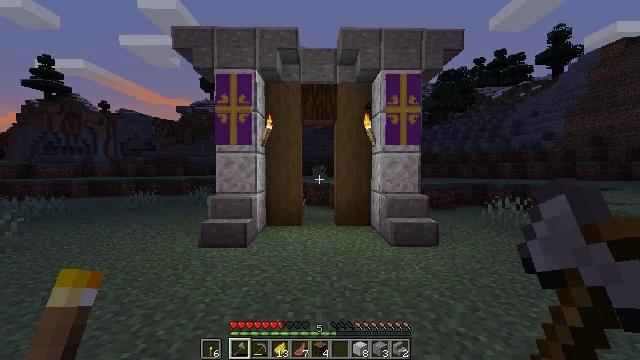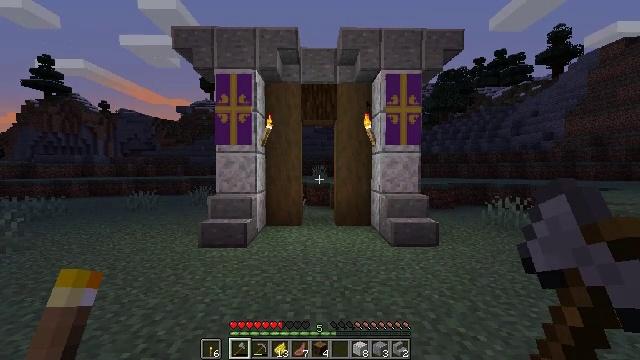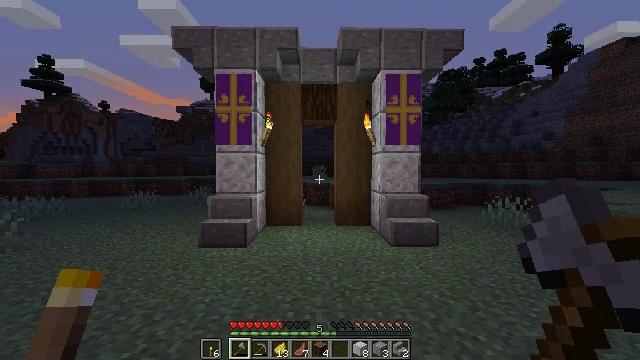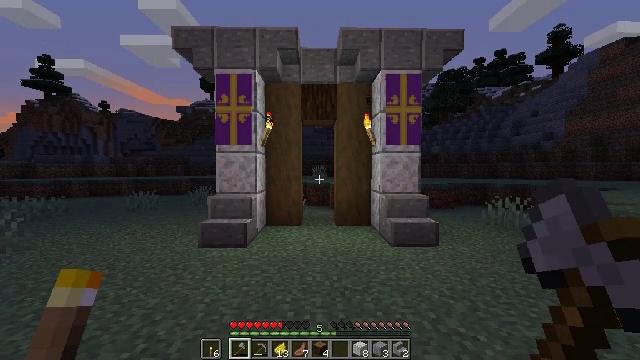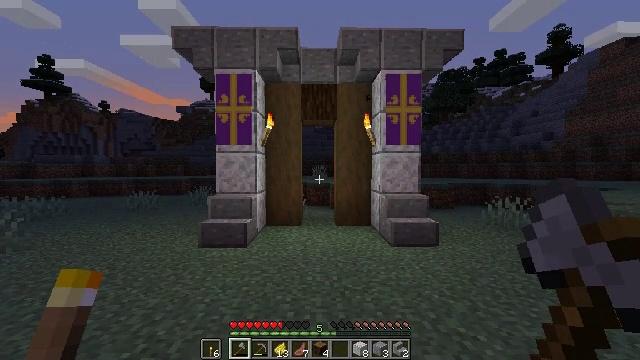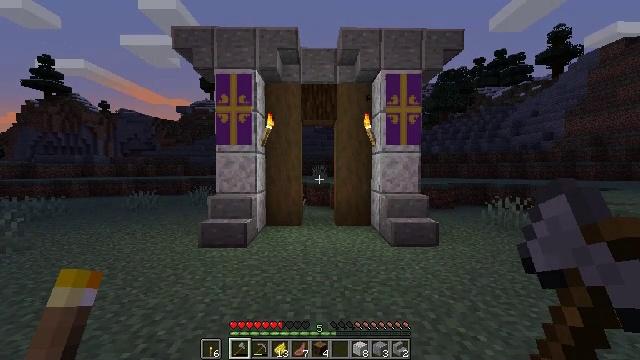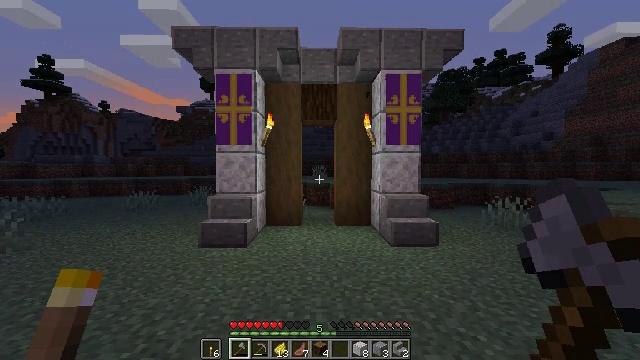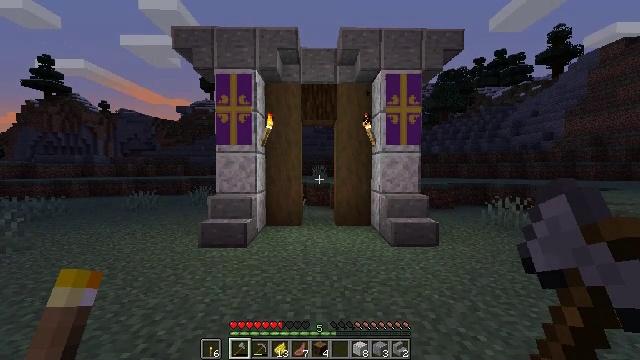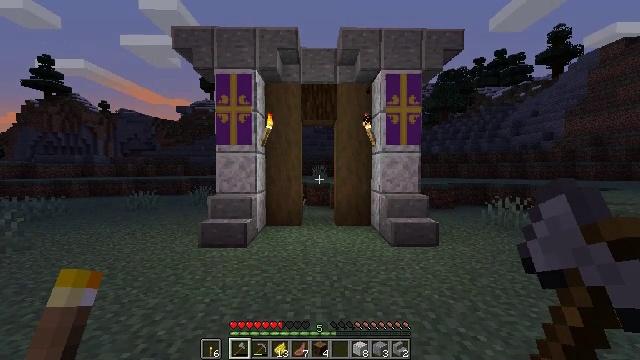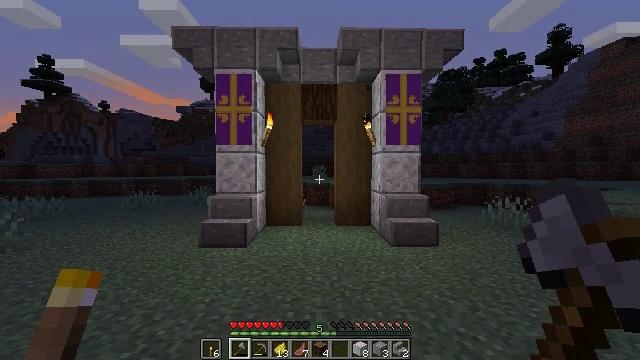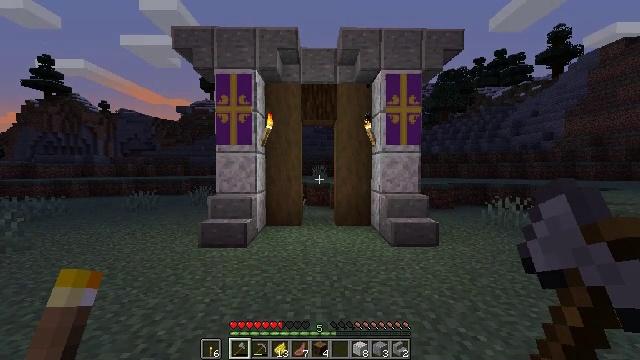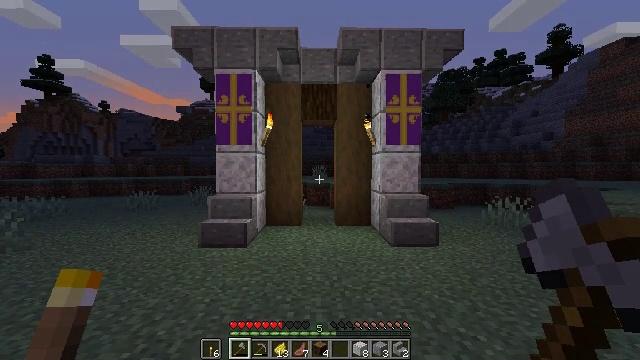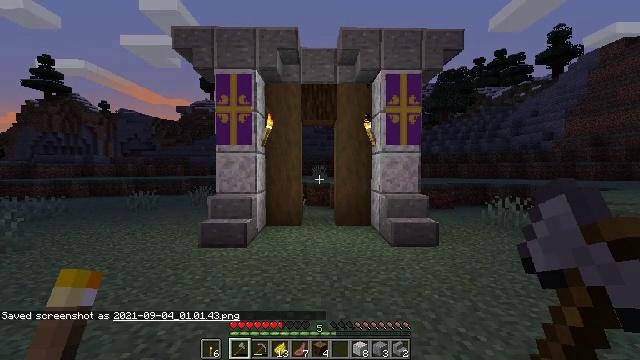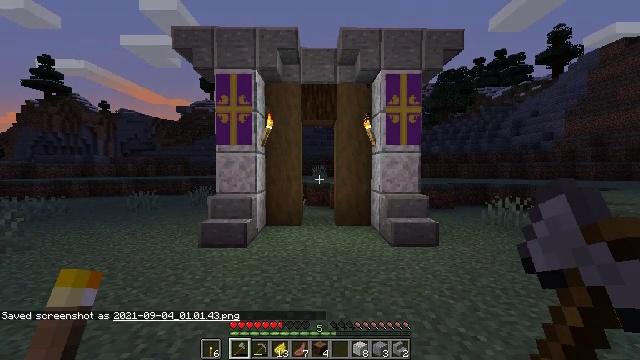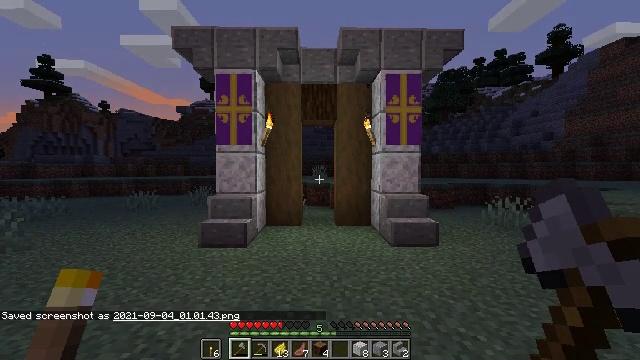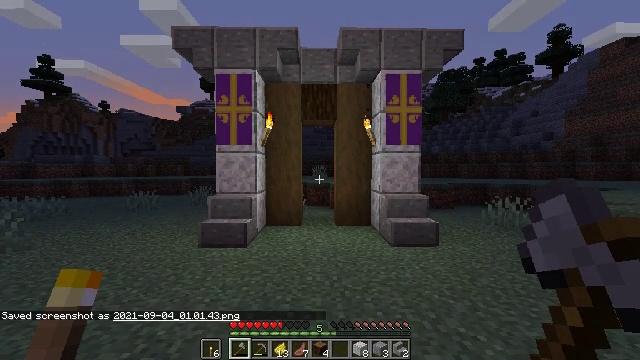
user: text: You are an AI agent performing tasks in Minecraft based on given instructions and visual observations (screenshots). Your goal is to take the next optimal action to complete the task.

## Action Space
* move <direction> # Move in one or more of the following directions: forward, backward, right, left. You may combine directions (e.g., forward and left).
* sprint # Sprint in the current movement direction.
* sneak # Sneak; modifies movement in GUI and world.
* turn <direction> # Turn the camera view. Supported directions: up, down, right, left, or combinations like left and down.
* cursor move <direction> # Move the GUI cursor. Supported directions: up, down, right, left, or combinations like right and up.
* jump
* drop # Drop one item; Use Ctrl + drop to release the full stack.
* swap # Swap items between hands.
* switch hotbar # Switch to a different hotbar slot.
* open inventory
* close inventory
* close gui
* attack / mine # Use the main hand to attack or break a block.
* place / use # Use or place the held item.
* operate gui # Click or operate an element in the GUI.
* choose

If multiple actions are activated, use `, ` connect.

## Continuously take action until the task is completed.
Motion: motion action
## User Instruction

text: Attack the polished diorite to collect it.
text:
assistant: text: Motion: no_op
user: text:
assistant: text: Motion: no_op
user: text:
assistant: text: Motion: no_op
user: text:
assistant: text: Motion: no_op
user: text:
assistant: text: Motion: no_op
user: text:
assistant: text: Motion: no_op
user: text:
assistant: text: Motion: no_op
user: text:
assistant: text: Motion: no_op
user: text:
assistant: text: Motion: no_op
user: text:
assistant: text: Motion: no_op
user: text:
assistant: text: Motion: no_op
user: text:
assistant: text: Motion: no_op
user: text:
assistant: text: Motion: no_op
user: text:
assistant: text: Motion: no_op
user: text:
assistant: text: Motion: no_op
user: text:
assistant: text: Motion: no_op
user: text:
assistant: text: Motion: no_op
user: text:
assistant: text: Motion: no_op
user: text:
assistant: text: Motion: no_op
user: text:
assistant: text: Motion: no_op
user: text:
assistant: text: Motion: no_op
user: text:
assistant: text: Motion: move forward
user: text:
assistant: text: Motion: no_op
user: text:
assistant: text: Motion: move forward
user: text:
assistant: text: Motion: move forward
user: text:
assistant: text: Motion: move forward
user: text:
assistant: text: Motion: move forward, turn right
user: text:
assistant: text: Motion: move forward, turn right and down
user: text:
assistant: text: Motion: move forward, turn right and up
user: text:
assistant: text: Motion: move forward, turn right and up